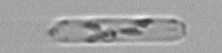
Label: Cerataulina_pelagica